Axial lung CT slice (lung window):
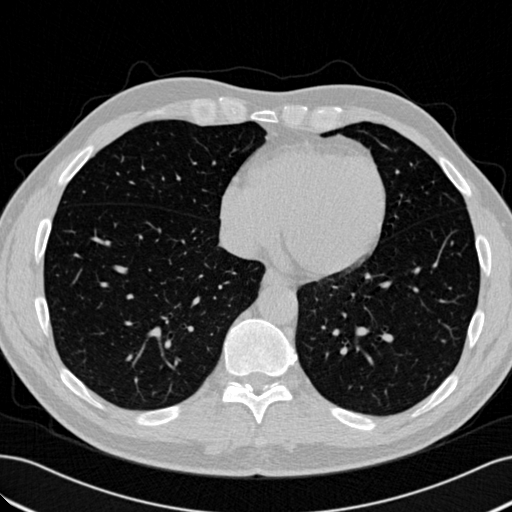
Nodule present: no